Question: I integrated PayPal in my web shop in order to allow instant payments with automatic product delivery (already had this before but only with instant wire transfers via sofort.com). I integrated it with the help of the example provided by PayPal (I'm using ReviewOrder.php, GetExpressCheckoutDetails and DoExpressCheckoutPayment).
It's working great if they pay with PayPal balance or a linked credit card. However, some customers from Germany don't have balance in their accounts but only a bank account linked to their account. The payments go through and they receive their product, however I noticed the payment status would remain "Pending" for 1 month and change to "Expired" afterwards, so effectively no money arrives.
Why is this happening? Or is there any way to deny such payments? (Payments from backup funds)
Any help would be appreciated.

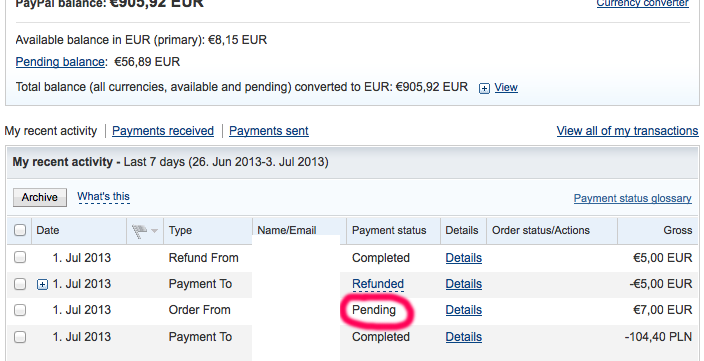
Answer: Hey guys I managed to find a solution to this odd problem after all.
It turned out I had the following code in my implementation where I actually initialized the payment process:
'''
$_REQUEST['paymentType'] = "Order";
'''
This was a mistake though, since this payment type won't place a hold on the funds and if the DoCapture call is never called this payment will remain pending for about one month and then expire entirely (as described in my question, so this is what actually happened to me). The bad thing is that it's impossible for such payments to even accept them manually from within PayPal (not even the local PayPal phone support was able/wanted to accept these payments for unknown reasons because they told me they'd come up with a solution and contact me via Email within 24 hours but they never did).
So in order to fix this issue I changed the payment type to Sale which instantly captures the payment rather than waiting for sort of approval or a capture call. It worked fine for two weeks now and I think I'll leave it like this now.
'''
$_REQUEST['paymentType'] = "Sale";
'''
I lost about 110EUR because this stupidly trivial detail but at least it's working fine now and I was able to re-enable PayPal as a payment form. I hope they'll at least add an option to manually accept these payments if the DoCapture call was not implemented because it worked fine without it for most of the payments as well and after all this is still about real money, so this absolutely would be an essential thing to have....